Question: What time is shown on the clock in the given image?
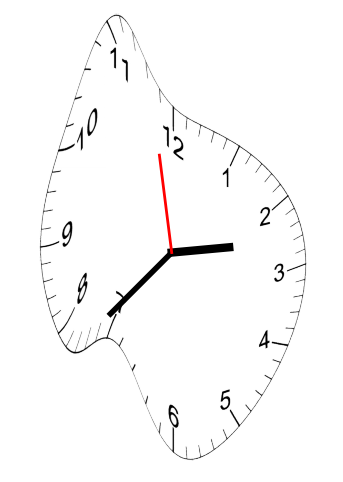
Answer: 02:36:58